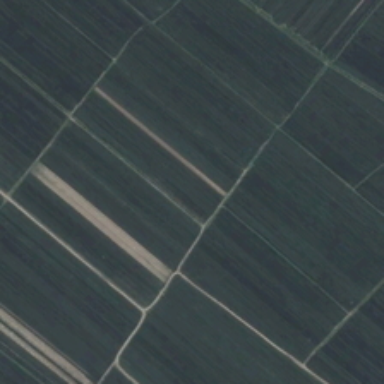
The little farm consists of grass and crops .